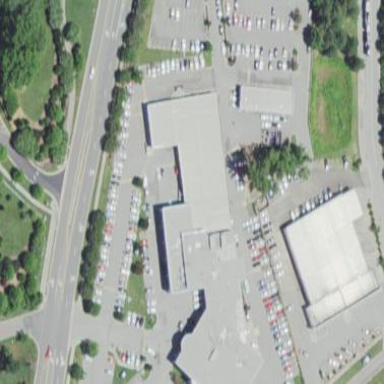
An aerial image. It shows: Car shop building.